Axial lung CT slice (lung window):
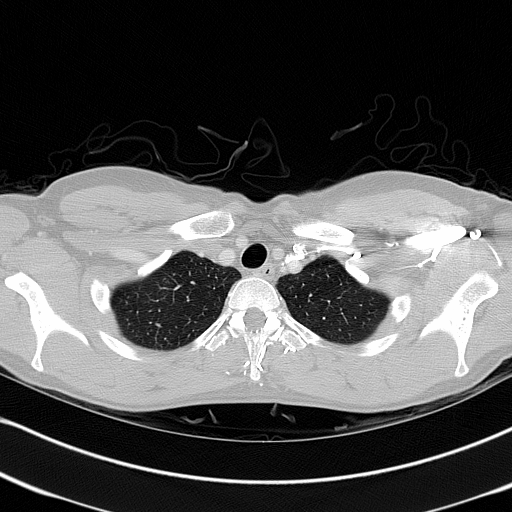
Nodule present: no